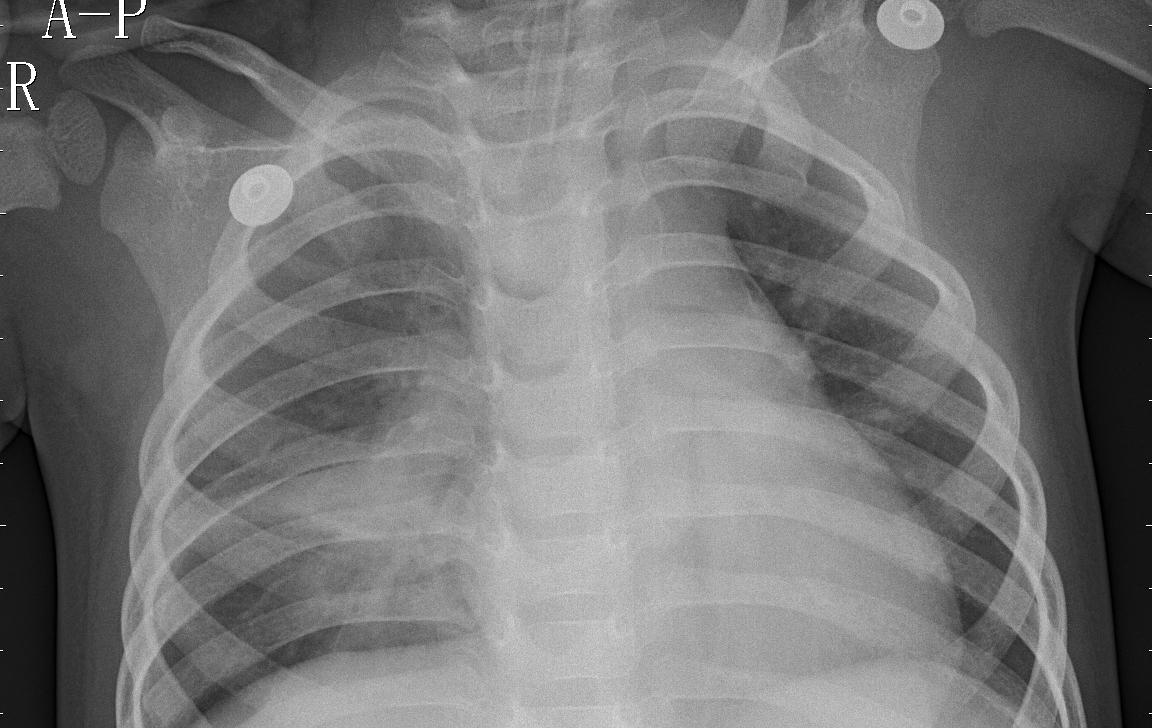
Diagnosis: PNEUMONIA